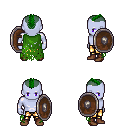
a pixel art fantasy rpg character, male body template, dark elf, purple skin, green tattered cape, gold greaves, green short mohawk hairstyle, brown shoes, shield, four views (front, back, left, right), 2x2 character sprite sheet, small pixel art, hard edges, no anti-aliasing